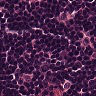
Metastatic tissue present: no